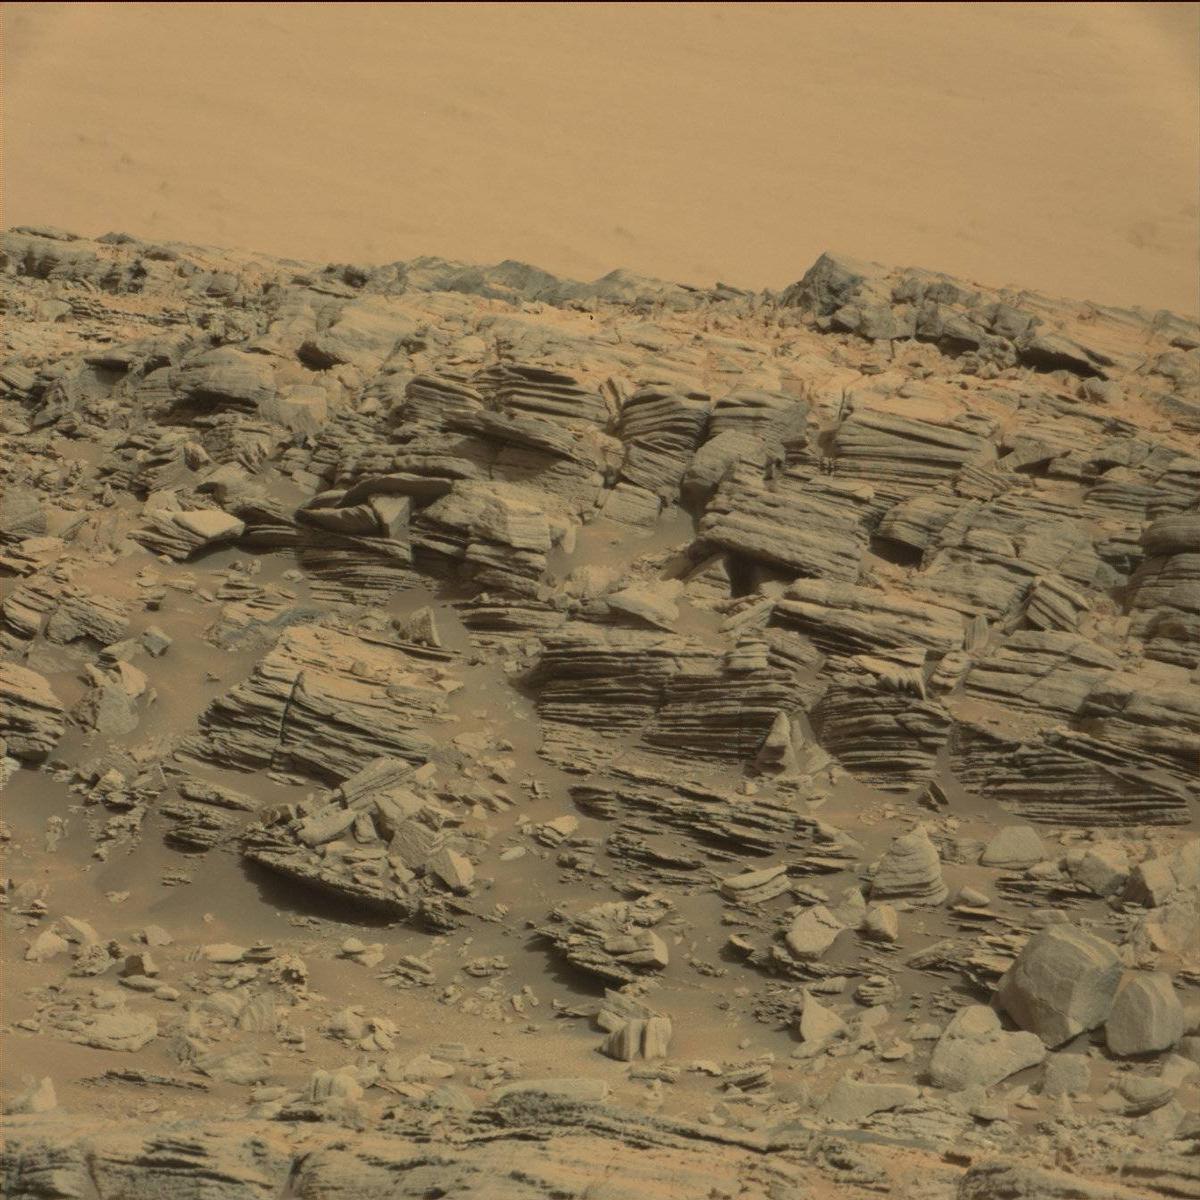
Terrain classes present: Bedrock, Ridge, Sand / Soil